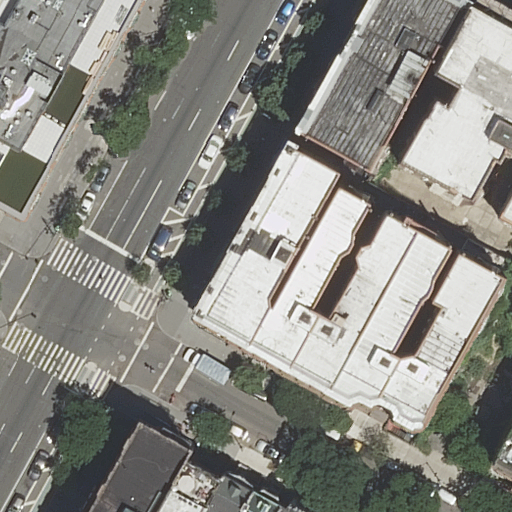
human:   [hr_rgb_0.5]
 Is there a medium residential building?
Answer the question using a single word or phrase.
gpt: yes

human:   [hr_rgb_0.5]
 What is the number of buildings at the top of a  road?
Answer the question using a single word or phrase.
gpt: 6

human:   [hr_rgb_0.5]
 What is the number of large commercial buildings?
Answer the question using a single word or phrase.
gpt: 0

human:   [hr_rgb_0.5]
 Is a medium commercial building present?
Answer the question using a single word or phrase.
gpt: no

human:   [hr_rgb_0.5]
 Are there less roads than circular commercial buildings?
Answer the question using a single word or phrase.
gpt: no

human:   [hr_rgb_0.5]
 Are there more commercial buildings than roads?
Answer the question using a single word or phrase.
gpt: no

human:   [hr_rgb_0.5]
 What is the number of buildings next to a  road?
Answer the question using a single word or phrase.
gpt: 14

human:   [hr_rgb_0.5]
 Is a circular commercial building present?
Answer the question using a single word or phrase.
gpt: no

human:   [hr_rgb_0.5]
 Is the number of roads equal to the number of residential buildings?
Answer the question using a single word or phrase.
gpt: no

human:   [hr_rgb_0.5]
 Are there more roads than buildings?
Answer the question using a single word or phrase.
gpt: no

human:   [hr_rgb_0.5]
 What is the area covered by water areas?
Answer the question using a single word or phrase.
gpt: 0m2

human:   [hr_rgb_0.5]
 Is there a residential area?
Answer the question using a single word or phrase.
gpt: no

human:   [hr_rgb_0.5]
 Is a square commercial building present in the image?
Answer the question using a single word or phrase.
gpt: no

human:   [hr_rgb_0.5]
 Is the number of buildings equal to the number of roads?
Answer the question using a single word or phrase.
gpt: no

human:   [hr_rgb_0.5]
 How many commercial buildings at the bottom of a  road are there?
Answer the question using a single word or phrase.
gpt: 0

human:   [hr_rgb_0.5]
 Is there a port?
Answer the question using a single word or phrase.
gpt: no

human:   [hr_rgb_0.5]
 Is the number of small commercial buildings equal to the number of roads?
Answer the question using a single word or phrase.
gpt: no

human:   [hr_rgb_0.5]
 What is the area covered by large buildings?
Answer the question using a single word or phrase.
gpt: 770m2

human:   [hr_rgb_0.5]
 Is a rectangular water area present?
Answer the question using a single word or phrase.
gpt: no

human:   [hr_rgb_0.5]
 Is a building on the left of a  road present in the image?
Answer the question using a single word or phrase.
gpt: yes

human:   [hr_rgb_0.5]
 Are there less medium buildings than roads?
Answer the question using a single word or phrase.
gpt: no

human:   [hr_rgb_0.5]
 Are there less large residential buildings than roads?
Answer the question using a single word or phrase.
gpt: yes

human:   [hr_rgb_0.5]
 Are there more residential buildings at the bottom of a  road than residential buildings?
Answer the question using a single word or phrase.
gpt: no

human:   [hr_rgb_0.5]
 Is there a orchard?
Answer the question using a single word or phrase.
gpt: no

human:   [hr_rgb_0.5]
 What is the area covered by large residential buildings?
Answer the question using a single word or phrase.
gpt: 770m2

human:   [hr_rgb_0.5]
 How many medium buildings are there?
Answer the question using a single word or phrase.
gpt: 11

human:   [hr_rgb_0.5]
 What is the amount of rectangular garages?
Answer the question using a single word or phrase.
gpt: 0

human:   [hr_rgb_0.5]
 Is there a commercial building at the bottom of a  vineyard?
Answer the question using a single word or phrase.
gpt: no

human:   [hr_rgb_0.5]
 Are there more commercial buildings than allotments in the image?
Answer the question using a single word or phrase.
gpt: no

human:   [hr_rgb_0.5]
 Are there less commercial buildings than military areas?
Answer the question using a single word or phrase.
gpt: no

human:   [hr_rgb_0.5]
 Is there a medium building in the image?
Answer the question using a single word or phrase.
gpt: yes

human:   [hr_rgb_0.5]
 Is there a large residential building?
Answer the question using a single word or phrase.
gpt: yes

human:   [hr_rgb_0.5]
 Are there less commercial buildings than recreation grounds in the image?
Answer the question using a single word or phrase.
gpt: no

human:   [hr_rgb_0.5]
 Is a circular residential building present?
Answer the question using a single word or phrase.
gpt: no

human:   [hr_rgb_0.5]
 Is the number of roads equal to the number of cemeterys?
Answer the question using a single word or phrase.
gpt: no

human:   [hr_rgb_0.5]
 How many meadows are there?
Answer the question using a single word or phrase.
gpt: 0